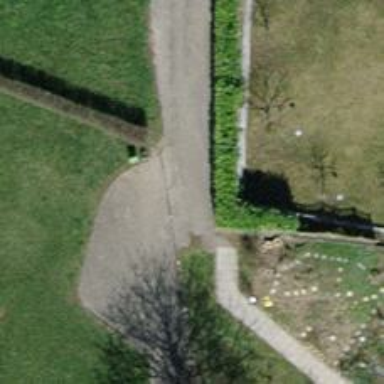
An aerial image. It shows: Bollard.